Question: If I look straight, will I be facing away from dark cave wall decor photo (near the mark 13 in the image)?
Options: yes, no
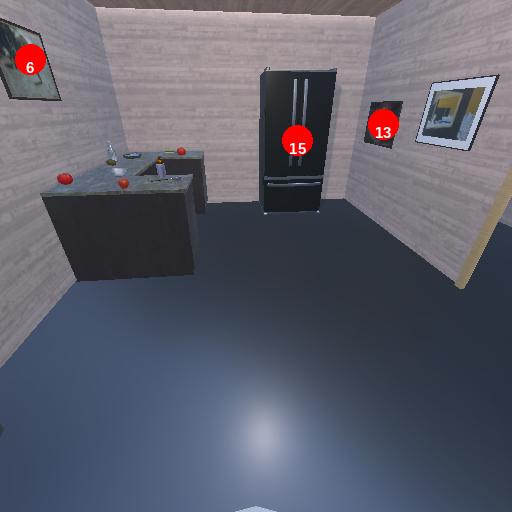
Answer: yes